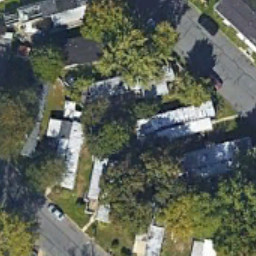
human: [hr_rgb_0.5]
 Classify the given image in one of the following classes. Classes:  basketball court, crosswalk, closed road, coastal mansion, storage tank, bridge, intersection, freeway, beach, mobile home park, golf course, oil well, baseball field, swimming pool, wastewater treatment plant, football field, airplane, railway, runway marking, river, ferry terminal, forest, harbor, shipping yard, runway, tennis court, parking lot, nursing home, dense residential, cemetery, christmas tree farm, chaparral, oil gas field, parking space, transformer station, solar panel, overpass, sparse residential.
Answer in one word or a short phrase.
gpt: mobile home park